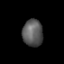
Tissue: lung
Cell type: Fibroblasts
Senescence score: 0.1894
Nuclear area (px): 537
Mean DAPI intensity: 89.657